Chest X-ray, PA view. Patient: 39 years old, sex F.
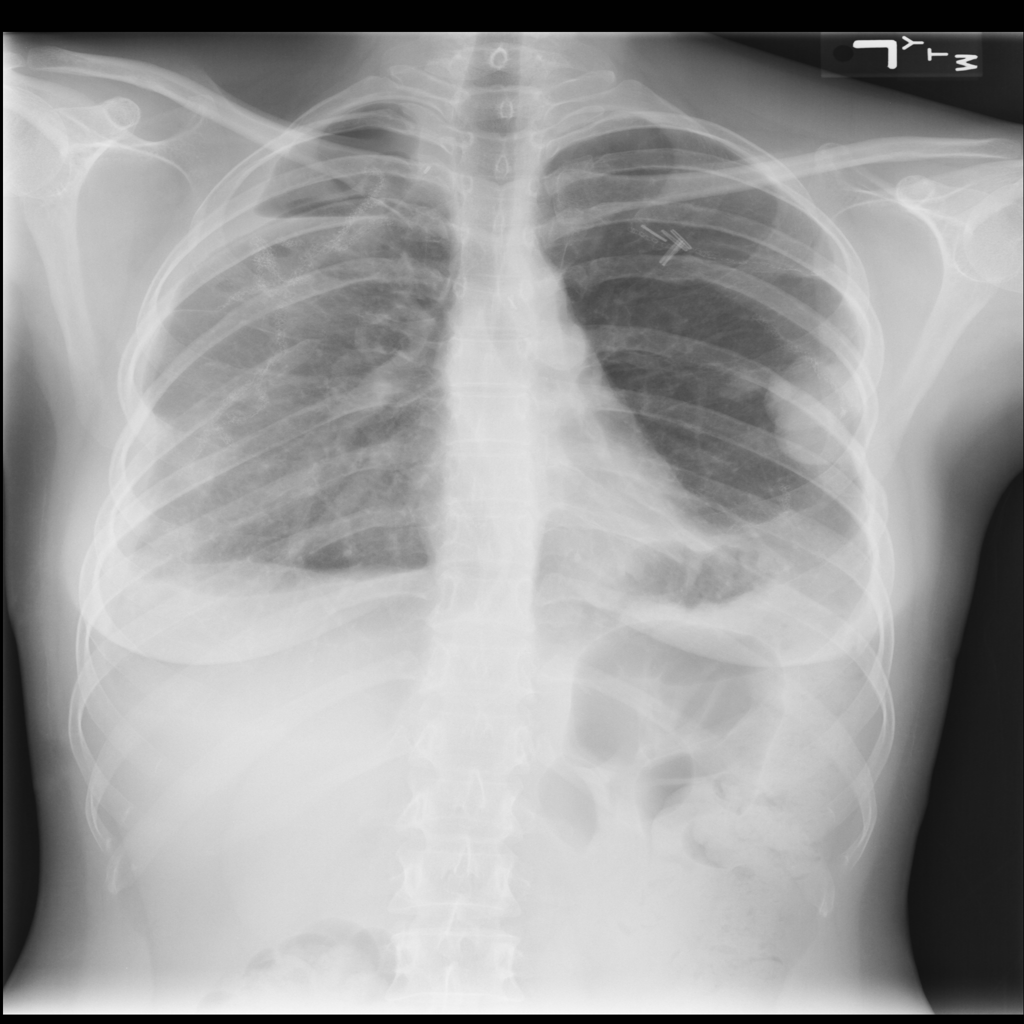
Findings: Edema, Fibrosis, Infiltration, Mass, Nodule